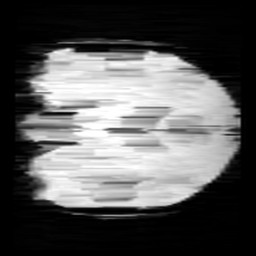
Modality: minIP
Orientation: coronal
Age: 12
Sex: male
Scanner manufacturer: siemens
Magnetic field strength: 3 T
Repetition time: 0.027 s
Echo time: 0.02 s